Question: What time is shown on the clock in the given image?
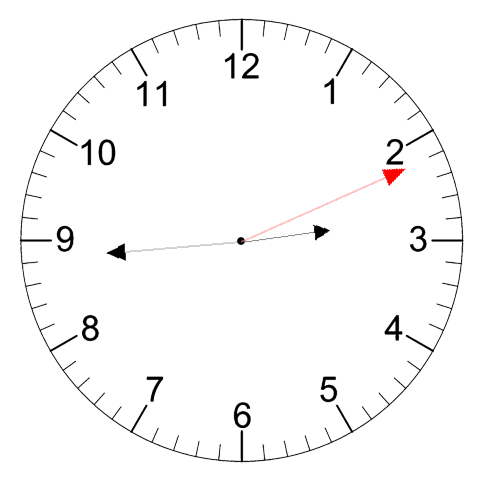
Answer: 02:44:11